Interaction volume radius: 5 \u00c5
Interaction volume height: 20 \u00c5
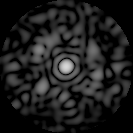
Disorder parameter: 0.7705